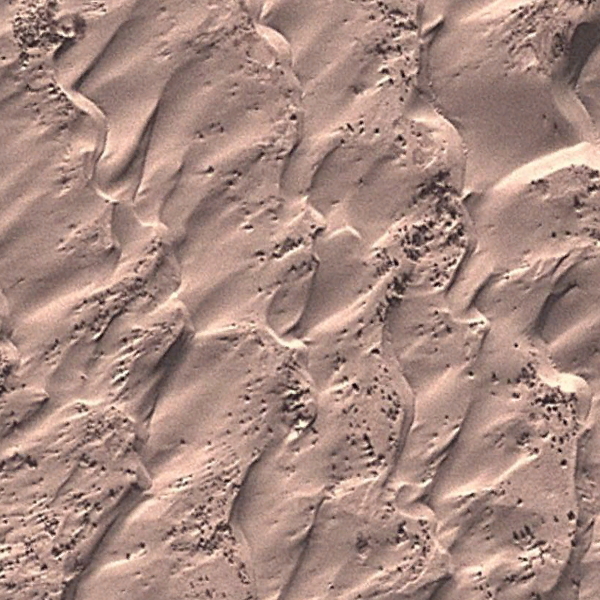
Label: Desert